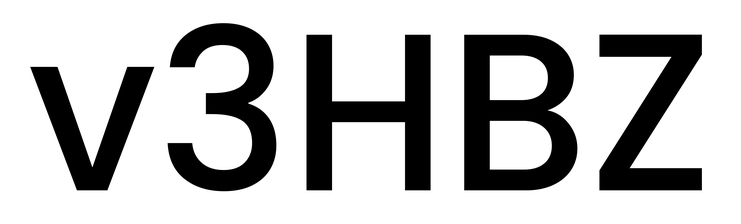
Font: Poppins-Medium